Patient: sex F, age 59
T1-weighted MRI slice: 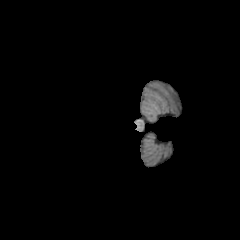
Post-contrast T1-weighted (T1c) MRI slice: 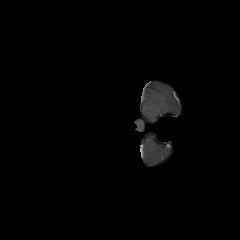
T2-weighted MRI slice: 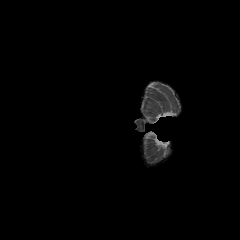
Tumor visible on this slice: no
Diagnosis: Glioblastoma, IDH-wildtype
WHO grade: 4